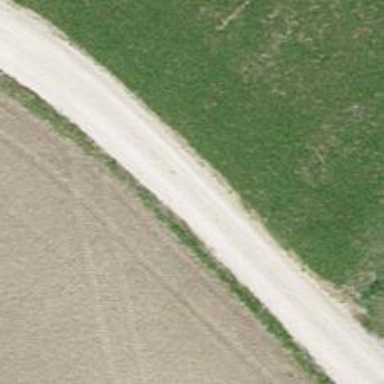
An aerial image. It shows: Gravel track with grade 2 tracktype.